Field crop: maize
Growth stage: 1
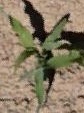
Species: maize